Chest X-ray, PA view. Patient: 26 years old, sex F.
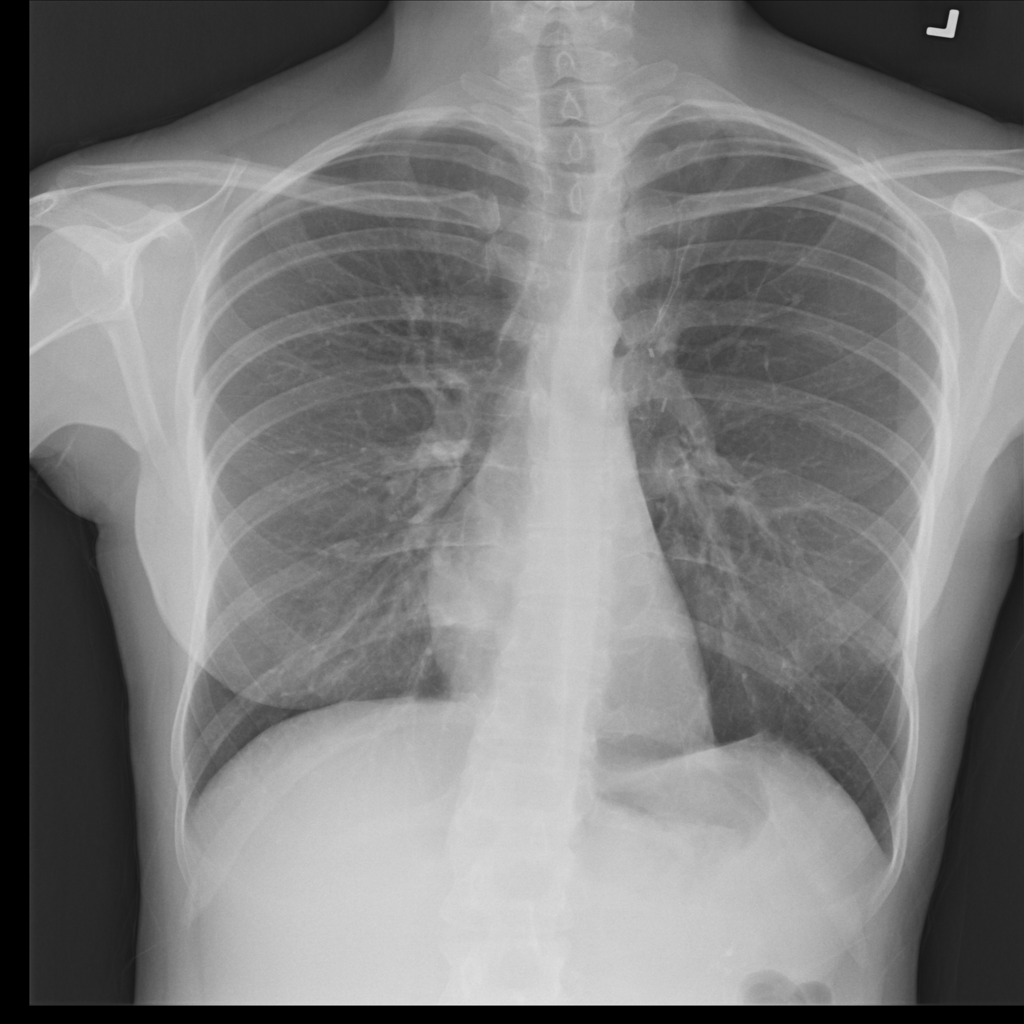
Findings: No Finding